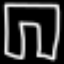
Label: pants